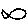
Label: fish